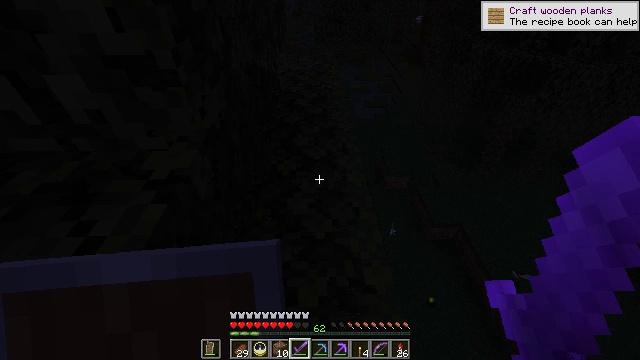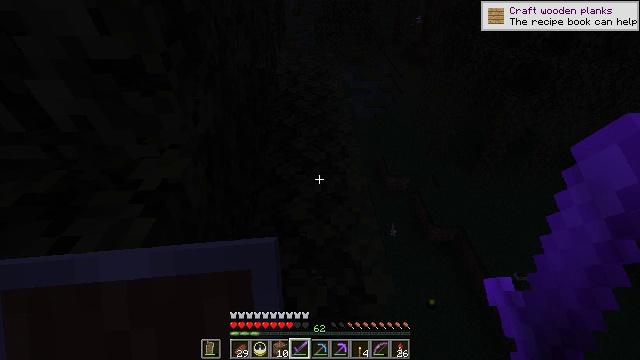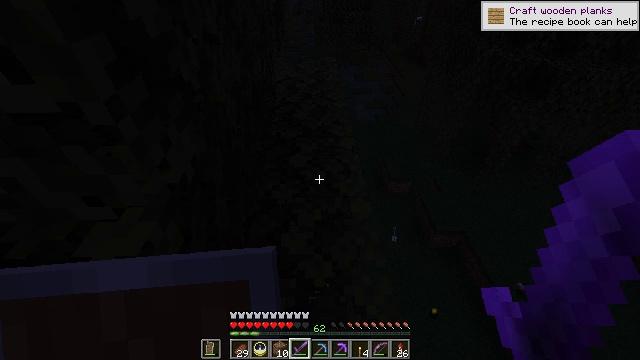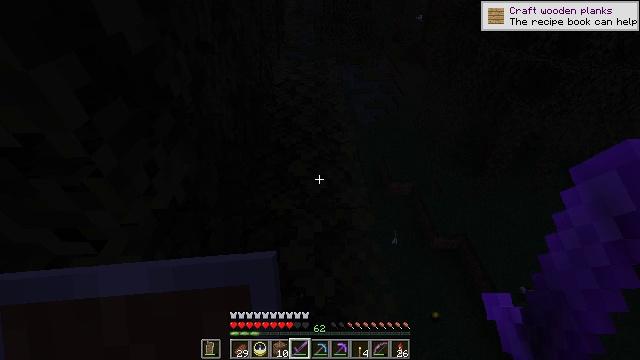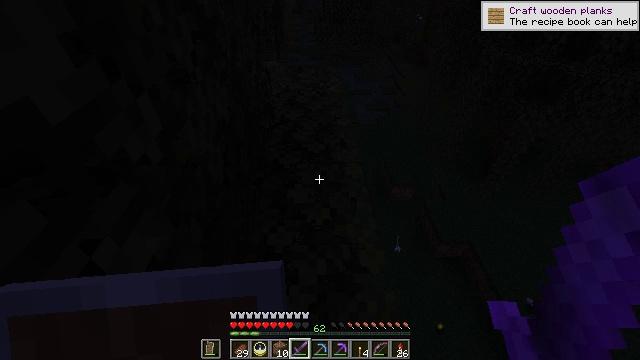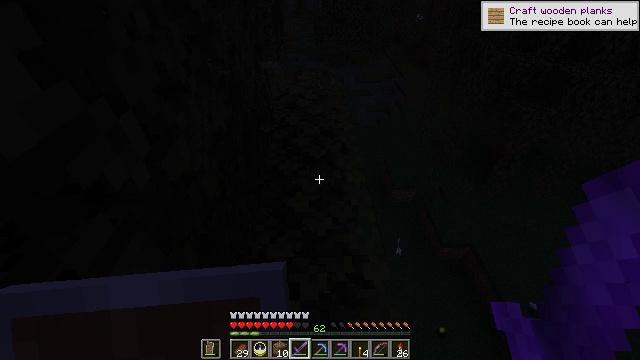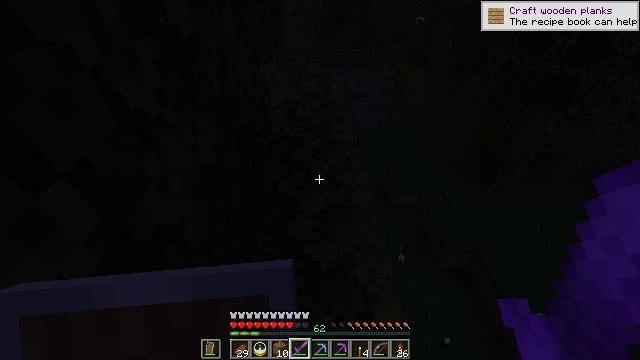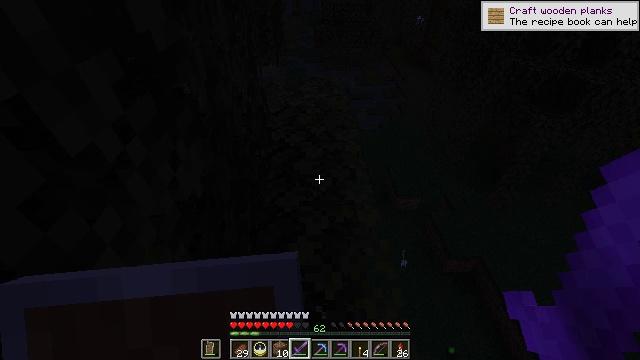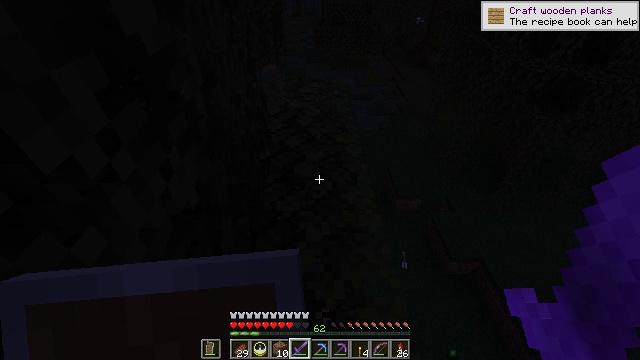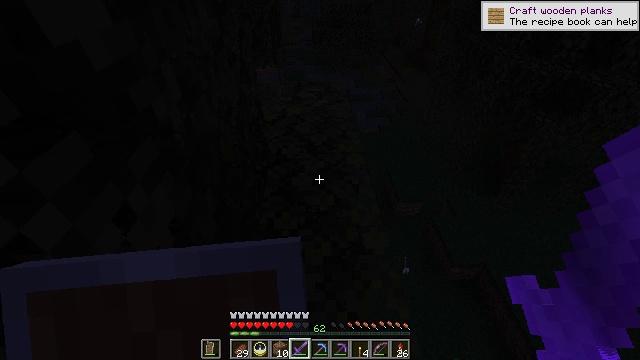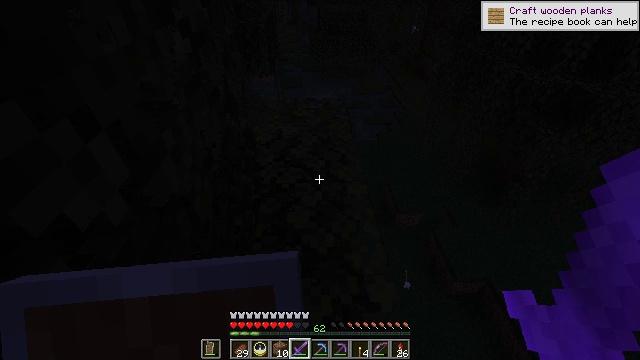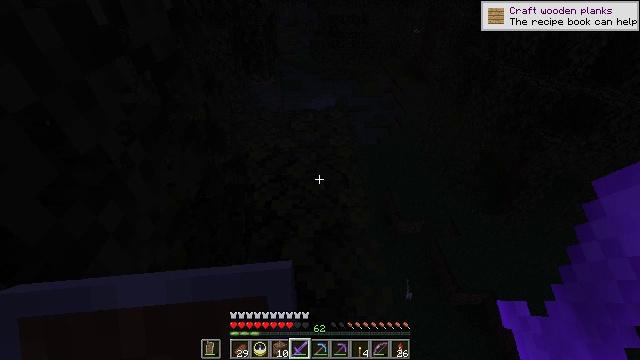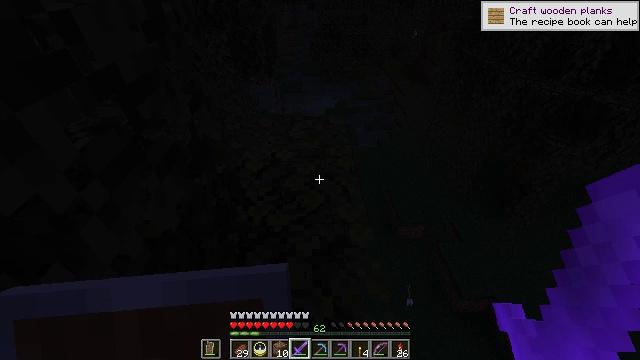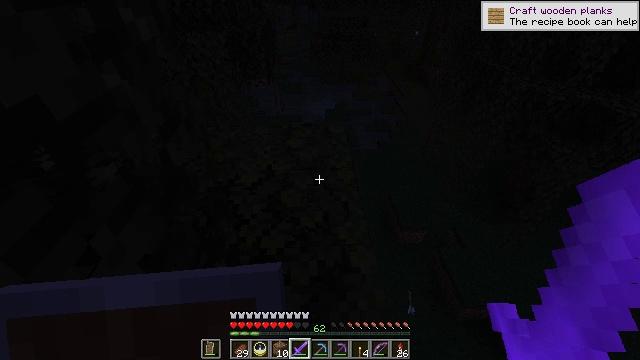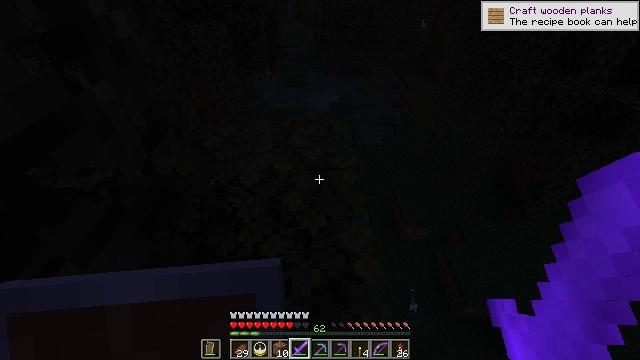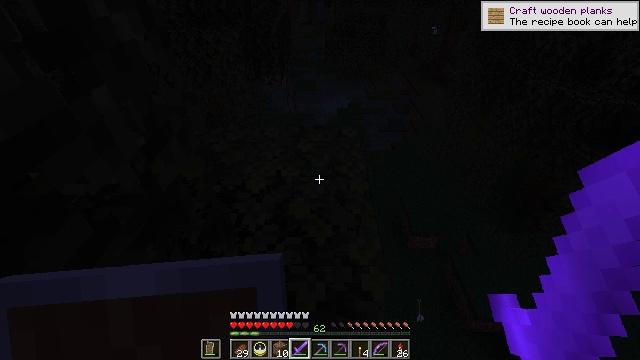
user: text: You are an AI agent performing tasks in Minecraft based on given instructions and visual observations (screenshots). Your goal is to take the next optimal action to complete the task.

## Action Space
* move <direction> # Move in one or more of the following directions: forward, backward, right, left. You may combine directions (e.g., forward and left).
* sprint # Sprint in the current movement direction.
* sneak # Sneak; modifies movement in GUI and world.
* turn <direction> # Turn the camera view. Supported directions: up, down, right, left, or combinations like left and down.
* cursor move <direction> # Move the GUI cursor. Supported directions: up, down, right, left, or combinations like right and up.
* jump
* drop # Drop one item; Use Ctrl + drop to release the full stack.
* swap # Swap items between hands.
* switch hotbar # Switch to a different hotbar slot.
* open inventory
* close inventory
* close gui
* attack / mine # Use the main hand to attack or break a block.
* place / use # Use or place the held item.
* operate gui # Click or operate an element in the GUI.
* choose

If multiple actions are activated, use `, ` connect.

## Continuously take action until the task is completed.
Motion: motion action
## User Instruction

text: Combat the slime.
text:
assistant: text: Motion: move forward
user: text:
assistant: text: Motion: move forward
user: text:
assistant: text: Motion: move forward
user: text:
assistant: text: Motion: move forward
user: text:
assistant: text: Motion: move forward
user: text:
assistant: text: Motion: move forward
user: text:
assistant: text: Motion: move forward
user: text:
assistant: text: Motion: move forward
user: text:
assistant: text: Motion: move forward
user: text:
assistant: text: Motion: move forward, turn up
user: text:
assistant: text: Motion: move forward
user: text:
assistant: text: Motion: move forward
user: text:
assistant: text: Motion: move forward
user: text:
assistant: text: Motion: turn down
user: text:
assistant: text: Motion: turn left
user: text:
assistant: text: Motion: turn left and up
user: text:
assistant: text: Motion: no_op
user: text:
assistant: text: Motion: no_op
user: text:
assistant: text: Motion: no_op
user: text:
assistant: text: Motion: turn right
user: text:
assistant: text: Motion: turn right
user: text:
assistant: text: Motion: move forward, turn down
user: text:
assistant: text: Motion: move forward
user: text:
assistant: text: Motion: move forward
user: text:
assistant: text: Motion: move forward
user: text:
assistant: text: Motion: move forward
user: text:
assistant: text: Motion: move forward
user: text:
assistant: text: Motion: move forward, turn left
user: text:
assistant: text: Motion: move forward, turn left
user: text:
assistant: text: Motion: turn left